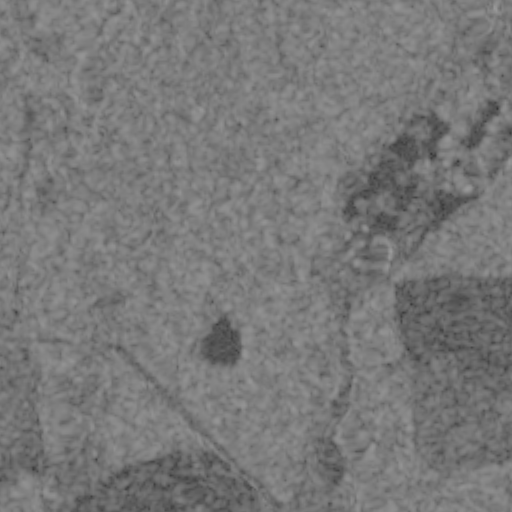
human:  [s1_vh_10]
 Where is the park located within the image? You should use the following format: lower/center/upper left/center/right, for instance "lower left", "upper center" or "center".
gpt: The park is located in the lower left of the image.
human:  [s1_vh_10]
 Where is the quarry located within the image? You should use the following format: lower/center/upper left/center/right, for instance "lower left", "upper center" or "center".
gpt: There is no quarry in the image.

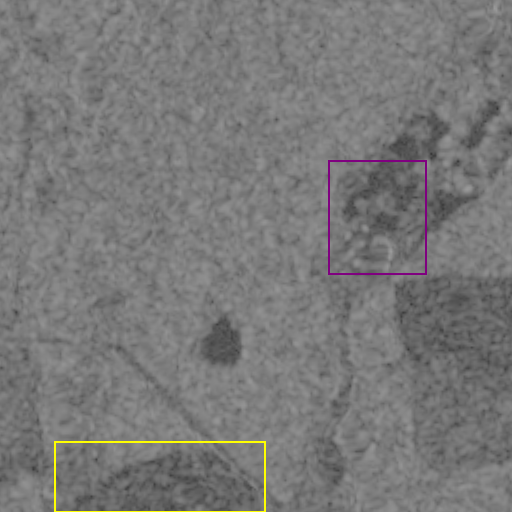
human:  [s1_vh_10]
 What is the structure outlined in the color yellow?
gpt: The structure outlined in yellow is a park.
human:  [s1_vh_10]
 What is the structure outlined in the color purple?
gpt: The structure outlined in purple is a quarry.
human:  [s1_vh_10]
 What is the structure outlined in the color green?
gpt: There is no green outline.